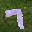
Label: 7